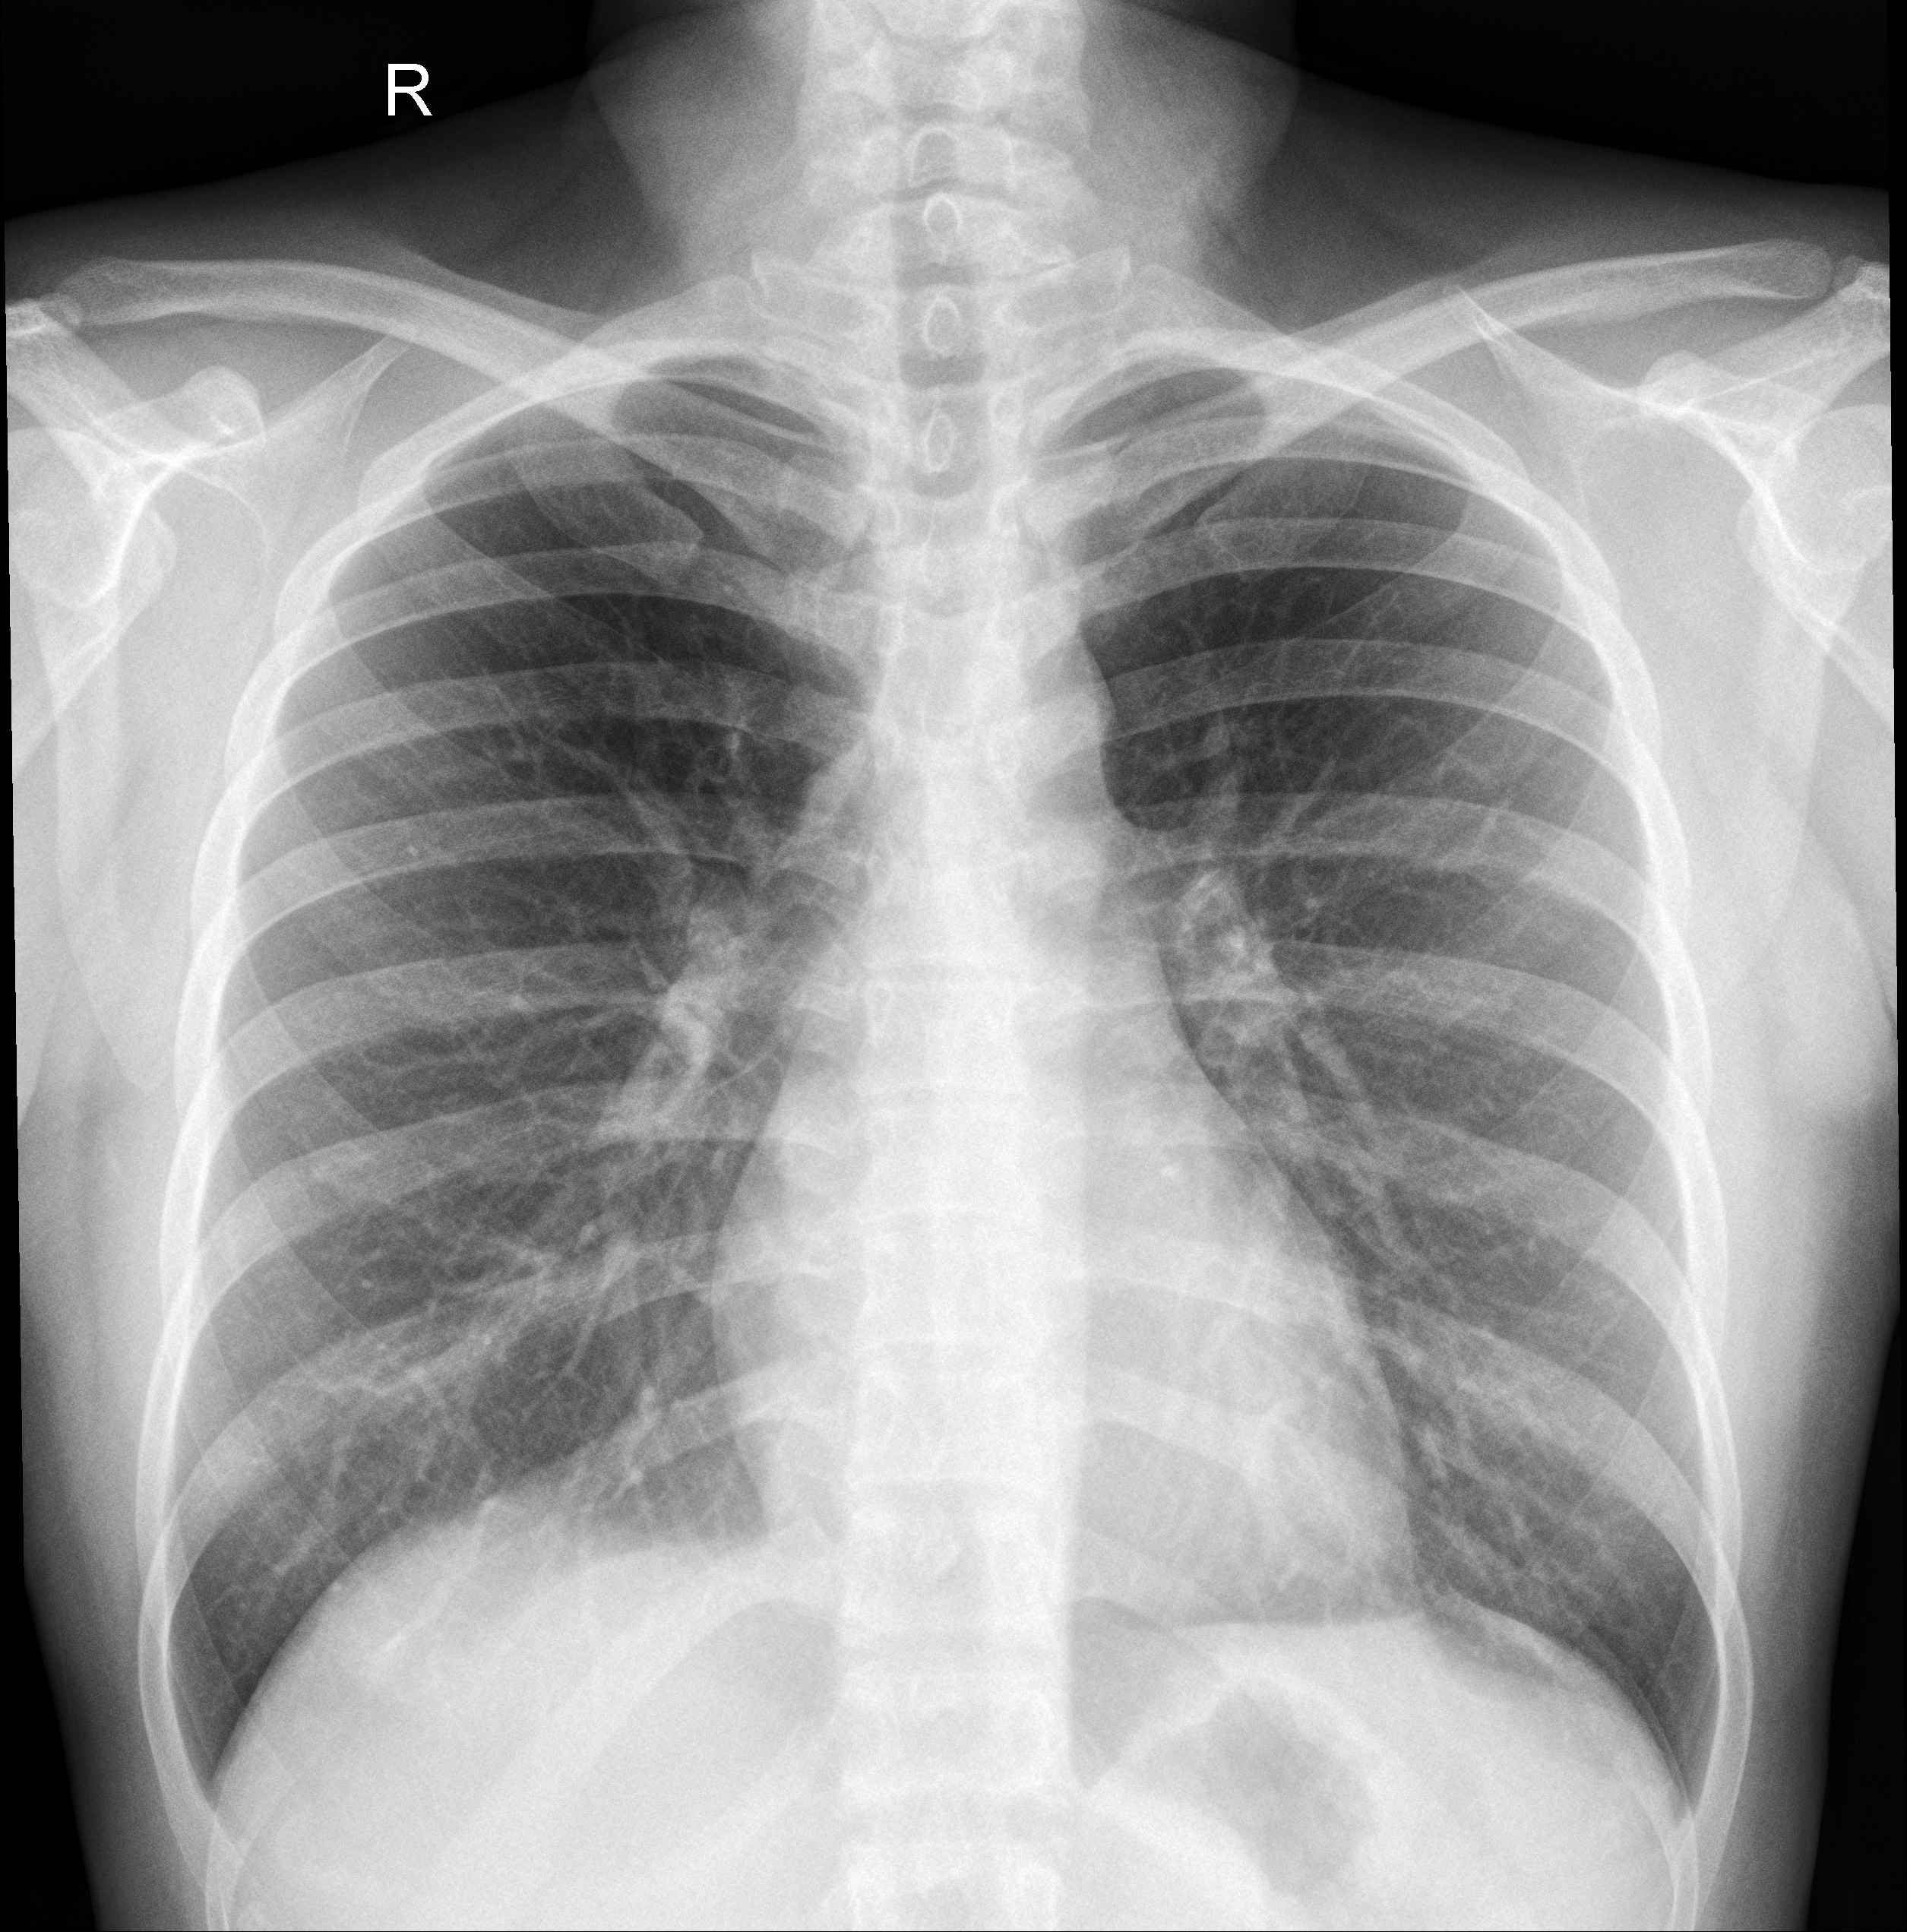
Diagnosis: NORMAL